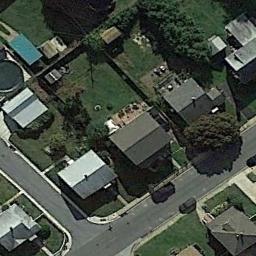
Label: medium_residential